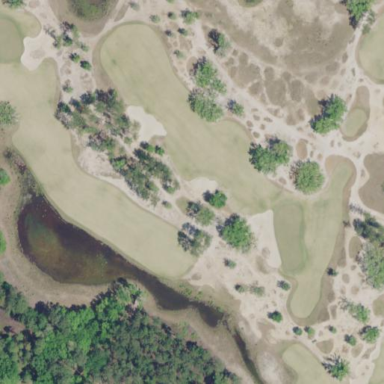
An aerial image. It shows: Water hazard on golf course. The hazard is natural water feature.